Aerial crown-view tile of a tropical tree (Barro Colorado Island, Panama), acquired 20250915:
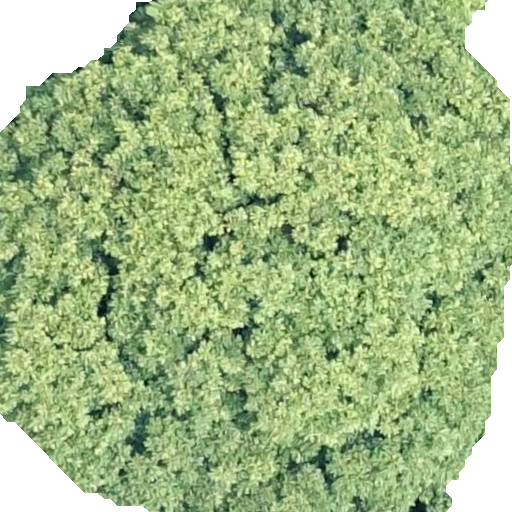
Species: Dipteryx oleifera
GBIF accepted scientific name: Dipteryx oleifera
Crown area: 395.758 m²